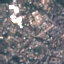
Land use / land cover class: Residential